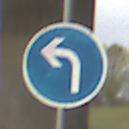
Verkehrszeichen: VorgeschriebeneFahrtrichtungLinks
Umgebung: Outdoor, Suburban
Tageszeit: SunriseSunset
Wetter: PartlyCloudy
Licht: Natural
Jahreszeit: NotSpecified
Kontrast: MediumContrast